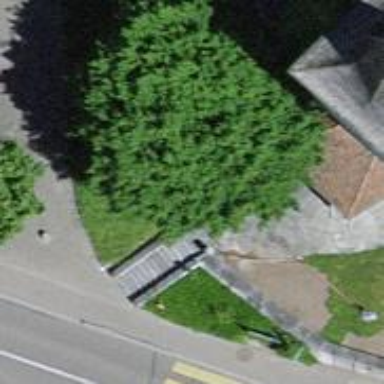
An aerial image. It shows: Road with steps.